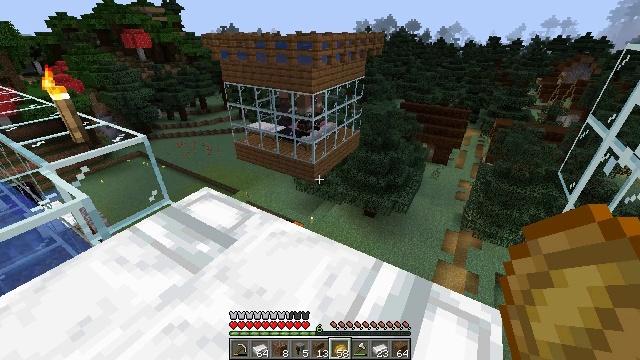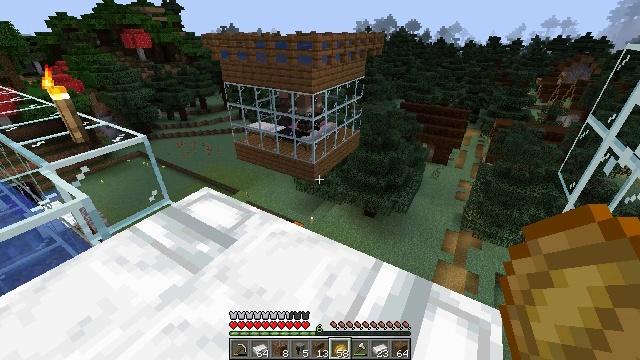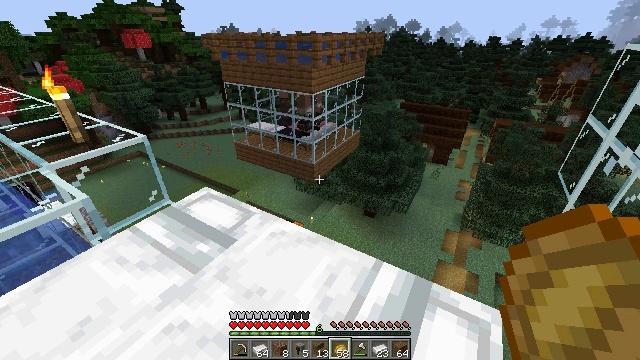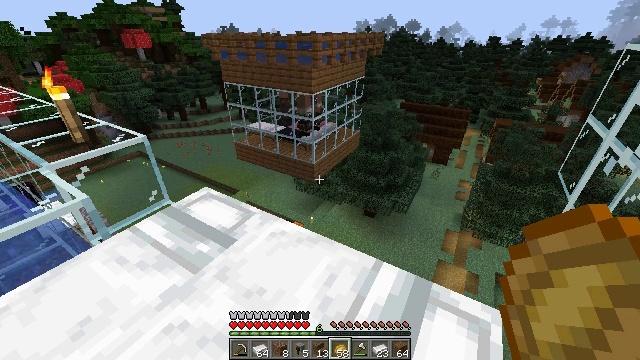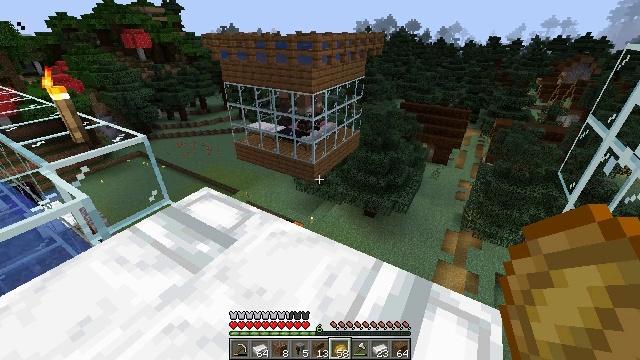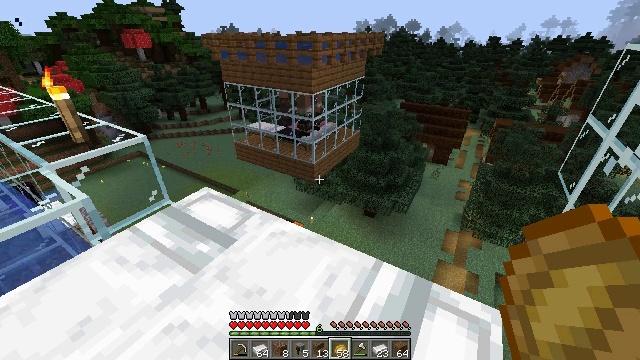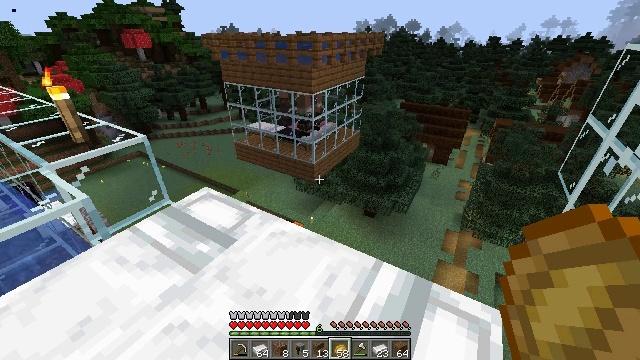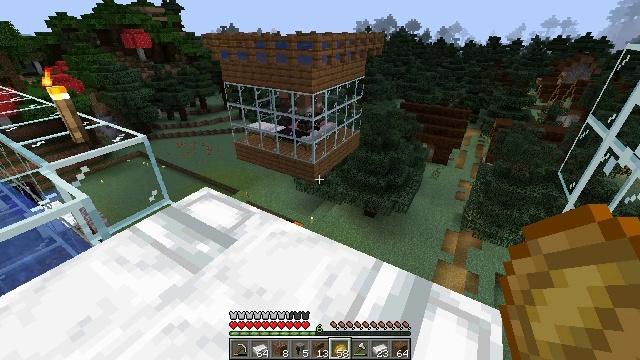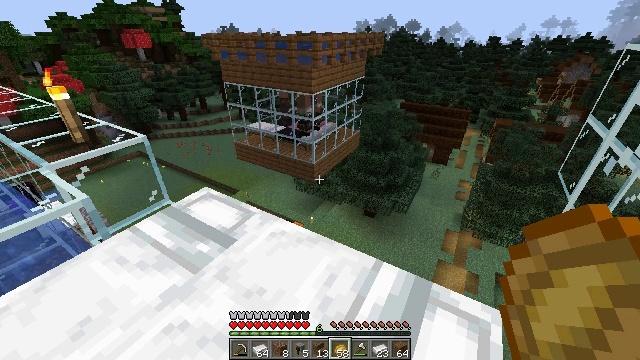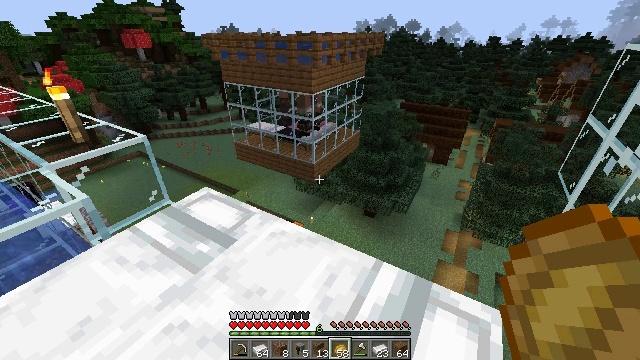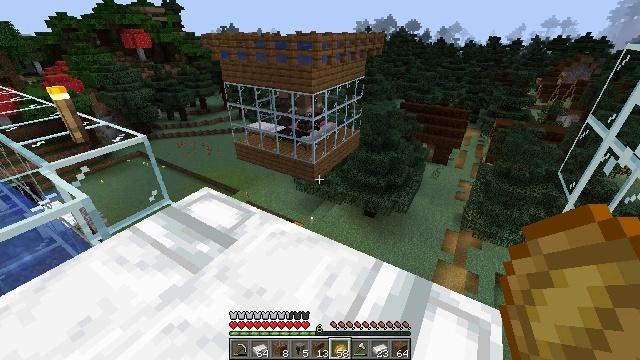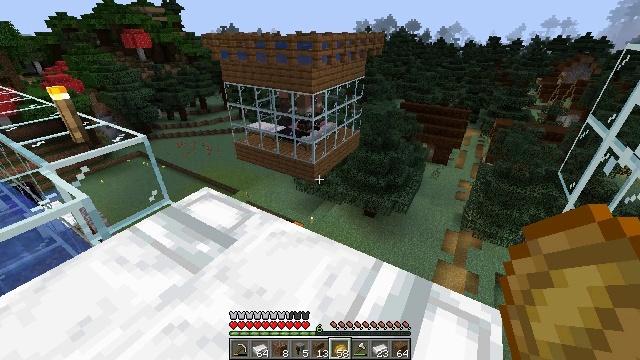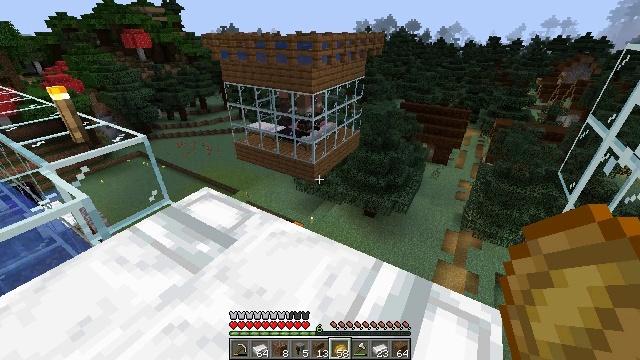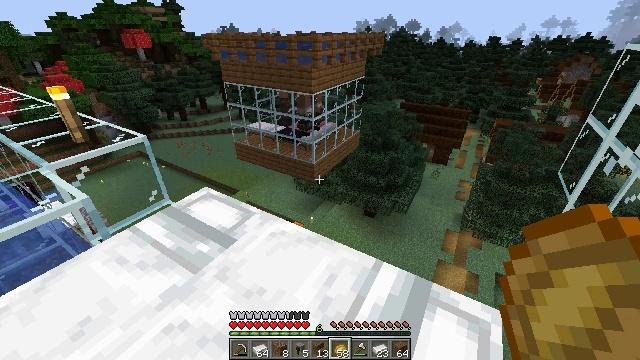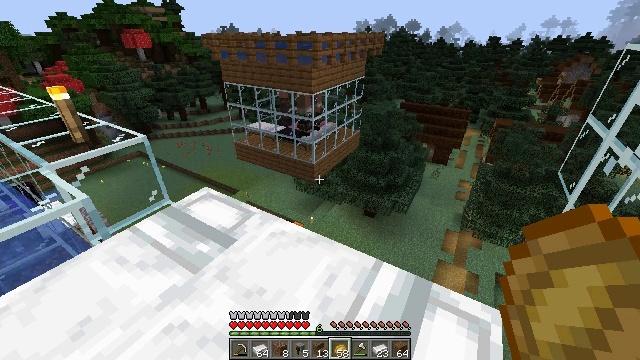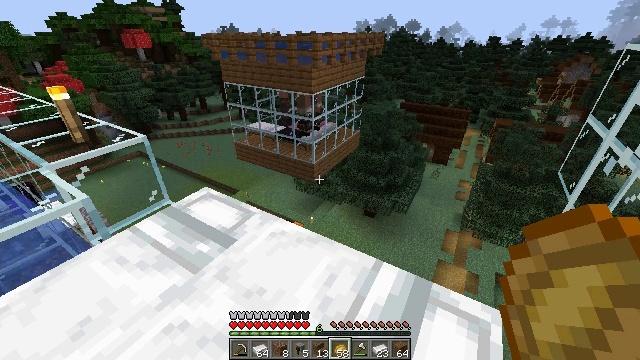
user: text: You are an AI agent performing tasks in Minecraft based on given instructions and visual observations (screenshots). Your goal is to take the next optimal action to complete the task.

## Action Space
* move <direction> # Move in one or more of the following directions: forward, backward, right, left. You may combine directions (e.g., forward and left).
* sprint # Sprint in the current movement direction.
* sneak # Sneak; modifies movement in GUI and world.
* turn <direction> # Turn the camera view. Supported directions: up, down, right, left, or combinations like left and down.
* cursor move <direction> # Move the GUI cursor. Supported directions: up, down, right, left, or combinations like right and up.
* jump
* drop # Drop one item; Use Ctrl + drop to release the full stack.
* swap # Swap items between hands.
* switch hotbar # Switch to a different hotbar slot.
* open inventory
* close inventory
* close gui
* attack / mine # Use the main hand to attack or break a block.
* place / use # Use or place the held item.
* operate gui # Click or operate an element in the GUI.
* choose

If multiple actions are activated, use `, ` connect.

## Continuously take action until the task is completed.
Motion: motion action
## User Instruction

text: Recycle the smithing table.
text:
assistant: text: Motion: no_op
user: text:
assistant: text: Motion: no_op
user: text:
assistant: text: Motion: no_op
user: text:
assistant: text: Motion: no_op
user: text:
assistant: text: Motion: no_op
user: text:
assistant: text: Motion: no_op
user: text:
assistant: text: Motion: no_op
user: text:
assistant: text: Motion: no_op
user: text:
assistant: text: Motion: no_op
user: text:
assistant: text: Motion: no_op
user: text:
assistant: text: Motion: no_op
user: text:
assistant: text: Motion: no_op
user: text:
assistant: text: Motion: no_op
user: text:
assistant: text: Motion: no_op
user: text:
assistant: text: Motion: no_op
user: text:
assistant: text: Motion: no_op
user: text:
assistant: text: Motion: no_op
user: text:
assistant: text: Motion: no_op
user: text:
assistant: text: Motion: no_op
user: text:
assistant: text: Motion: no_op
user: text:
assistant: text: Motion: no_op
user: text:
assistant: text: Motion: no_op
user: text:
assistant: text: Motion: no_op
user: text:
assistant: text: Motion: no_op
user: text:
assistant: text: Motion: no_op
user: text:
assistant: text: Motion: no_op
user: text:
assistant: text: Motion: no_op
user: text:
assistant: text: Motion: no_op
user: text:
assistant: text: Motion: no_op
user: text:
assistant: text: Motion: no_op